Question: I have 3 tables as shown in the diagram:

The test data in each of these tables is as given below:
> ACCOUNT_GROUP
'''
GroupID Name
101 Bank Accounts
105 Cash-in-hand
113 Indirect Expenses
120 Purchase Accounts
122 Sales Accounts
125 Sundry Creditors
'''
> ACCOUNT_MASTER
'''
AccID Name GroupID
1001 RBS A/C 23456 101
1002 HSBC A/C 123456 101
1003 CASH A/C 105
1004 DISCOUNT 113
1005 CASH SALES 122
1006 CASH PURCHASE 120
1007 JOHNSON 125
'''
> ACCOUNT_TXNS
'''
TxnID TxnDate FromAccID ToAccID Amt CrDr
1 20-Jul-2011 1002 1003 250000 C
2 20-Jul-2011 1001 1002 985241 C
3 20-Jul-2011 1005 1003 65451 C
4 20-Jul-2011 1006 1003 412874 D
5 20-Jul-2011 1007 1003 521400 C
6 20-Jul-2011 1003 1007 200 D
'''
I want to get the account names of both FromAccID and ToAccID and their group names in a single query like this:
'''
TxnID TxnDate FromAcc FromAccGroup ToAcc ToAccountGroup Amt CrDr
1 20-Jul-2011 HSBC A/C 123456 Bank Accounts CASH A/C Cash-in-hand 250000 C
2 20-Jul-2011 RBS A/C 23456 Bank Accounts HSBC A/C 123456 Bank Accounts 985241 C
3 20-Jul-2011 CASH SALES Sales Accounts CASH A/C Cash-in-hand 65451 C
4 20-Jul-2011 CASH PURCHASE Purchase Accounts CASH A/C Cash-in-hand 412874 D
5 20-Jul-2011 JOHNSON Sundry Creditors CASH A/C Cash-in-hand 521400 C
6 20-Jul-2011 CASH A/C Cash-in-hand JOHNSON Sundry Creditors 200 D
'''
Kindly help me to achieve this.
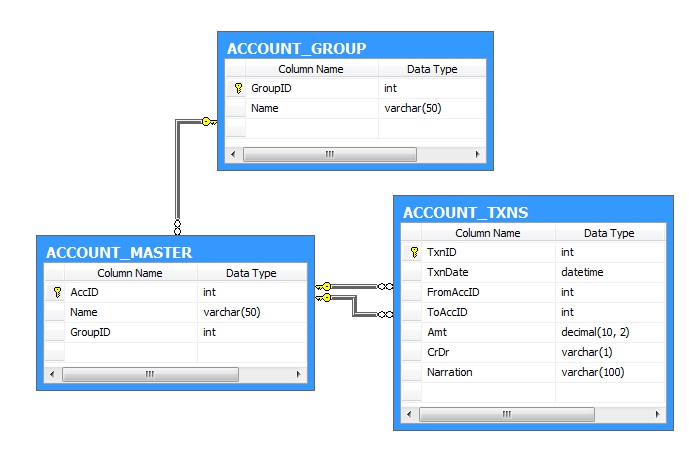
Answer: You can use the same table more than once in a single query, just use aliases.
Something like
'''
SELECT *
FROM ACCOUNT_TXNS txns INNER JOIN
ACCOUNT_MASTER fromAcc ON txns.FromAccID = fromAcc.AccID INNER JOIN
ACCOUNT_GROUP fromAccGrp ON fromAcc.GroupID = fromAccGrp.GroupID INNER JOIN
ACCOUNT_MASTER toAcc ON txns.ToAccID = toAcc.AccID INNER JOIN
ACCOUNT_GROUP toAccGrp ON toAcc.GroupID = toAccGrp.GroupID
'''